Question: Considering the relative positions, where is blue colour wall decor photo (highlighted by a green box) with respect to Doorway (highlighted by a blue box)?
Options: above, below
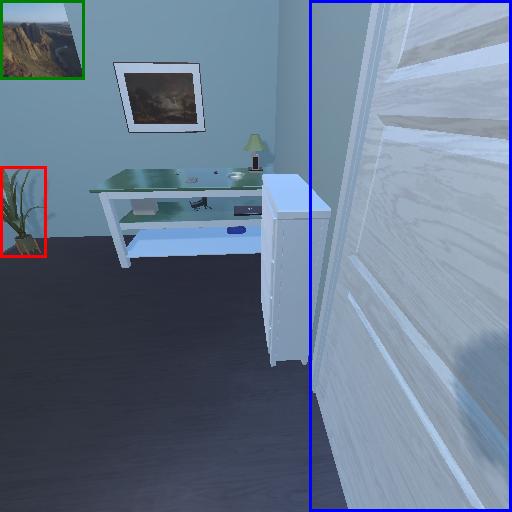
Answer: above